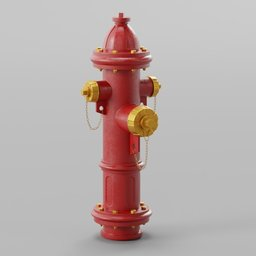
Label: architecture